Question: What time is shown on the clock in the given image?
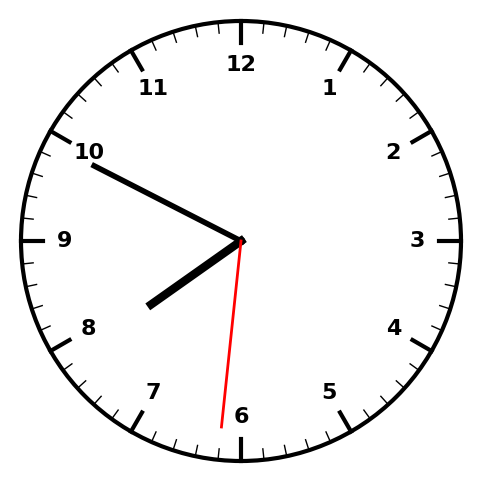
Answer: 07:49:31